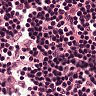
Metastatic tissue present: no